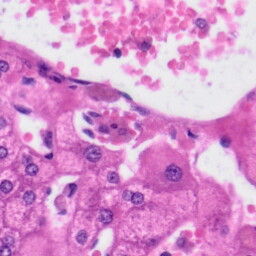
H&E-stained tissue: Liver